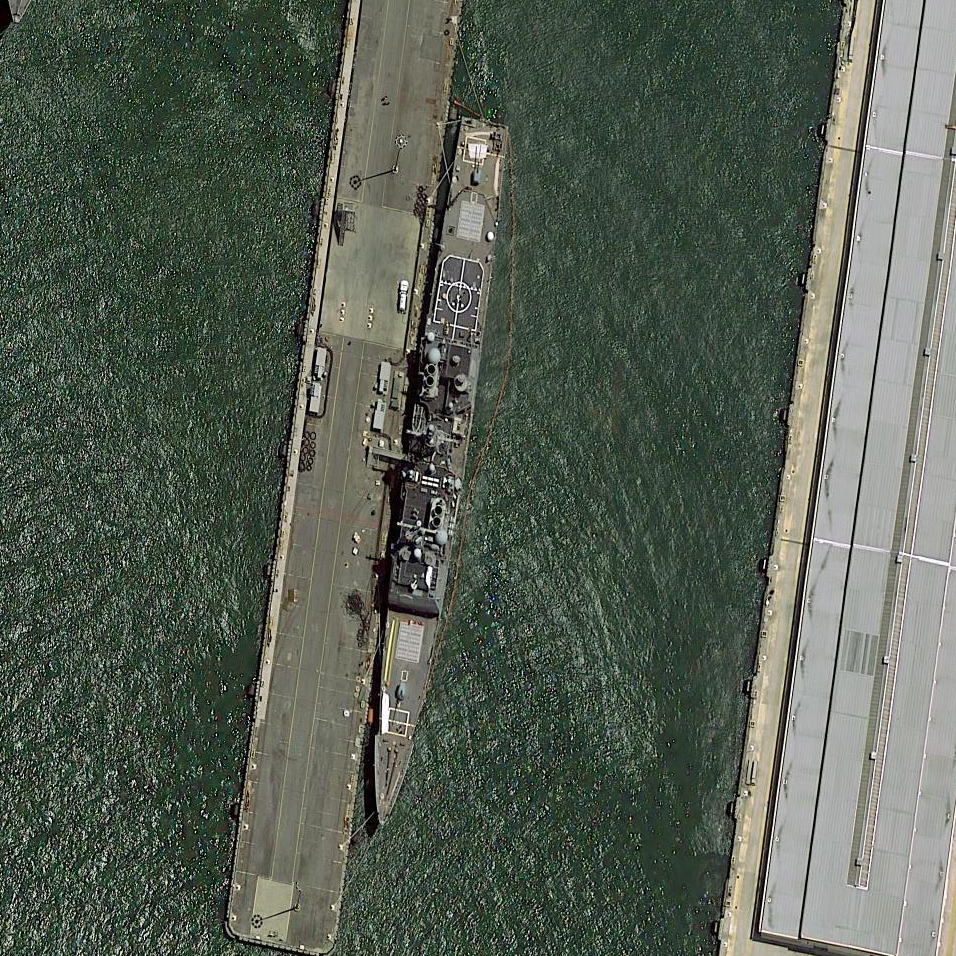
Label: Ticonderoga-class_cruiser